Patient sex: F
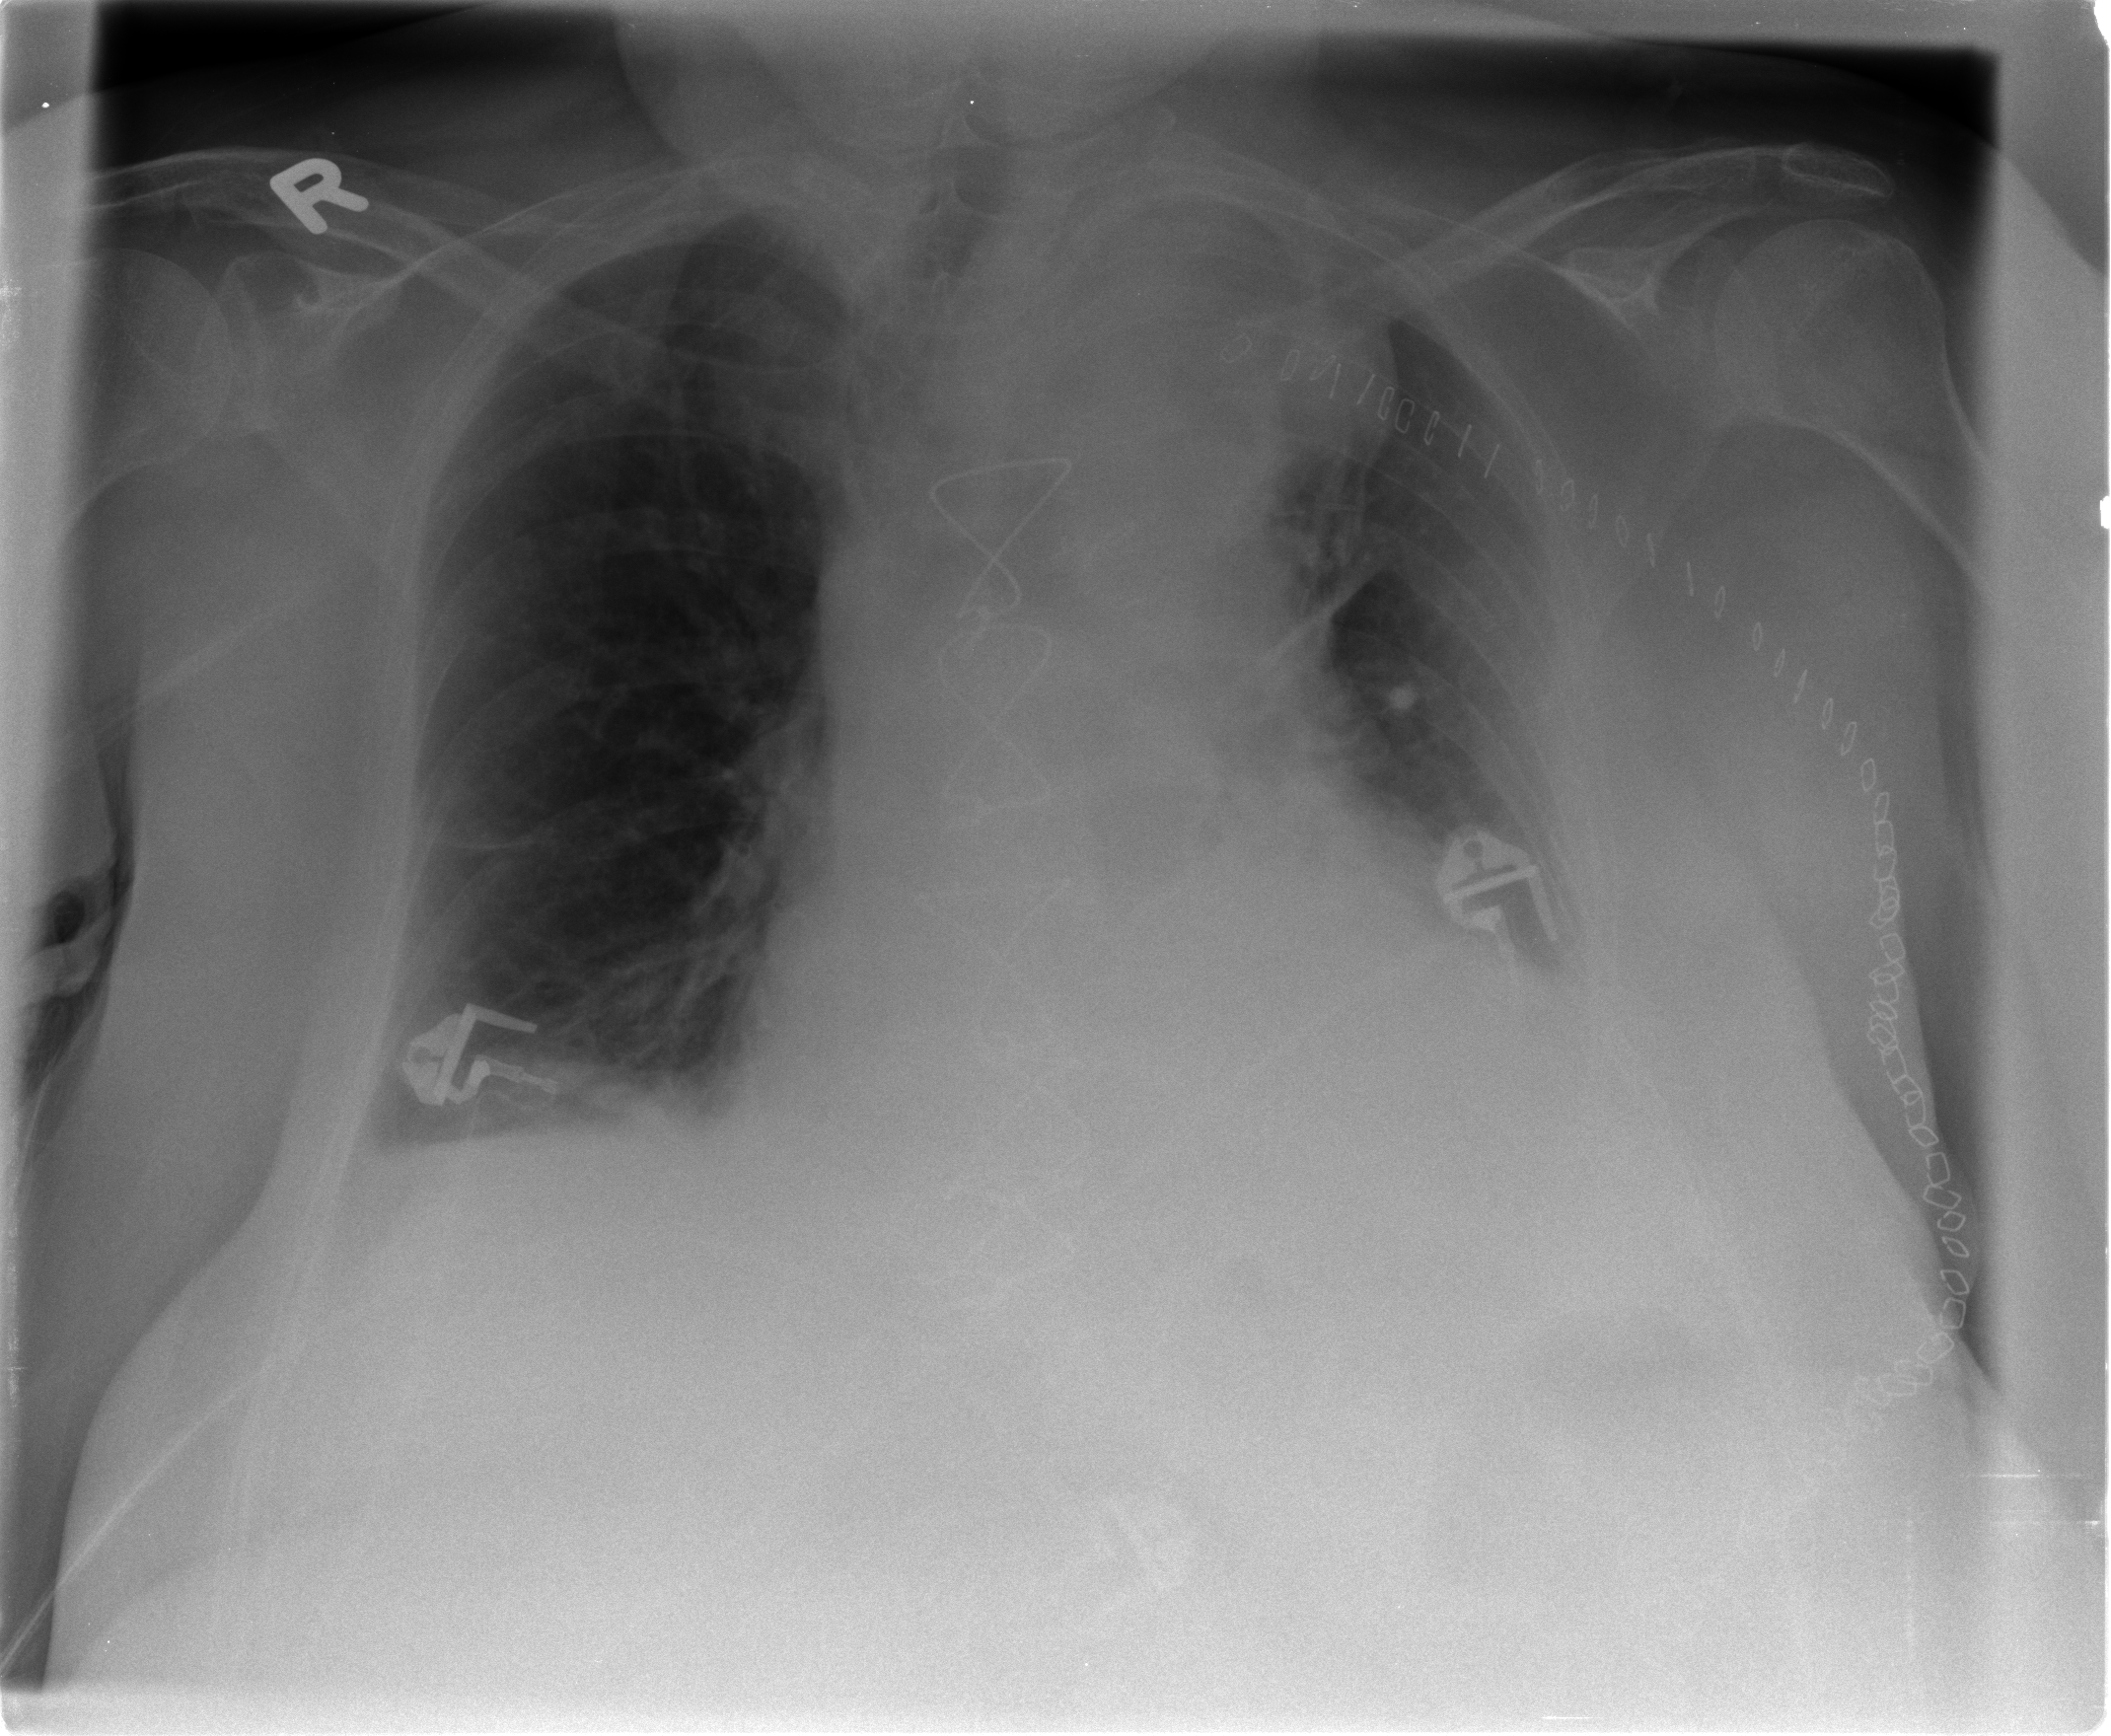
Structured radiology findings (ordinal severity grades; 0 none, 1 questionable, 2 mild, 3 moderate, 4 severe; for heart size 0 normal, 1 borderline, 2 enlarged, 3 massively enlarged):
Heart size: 2
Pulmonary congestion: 1
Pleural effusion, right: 2
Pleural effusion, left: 2
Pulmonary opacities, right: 0
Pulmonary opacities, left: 1
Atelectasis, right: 2
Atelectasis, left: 2